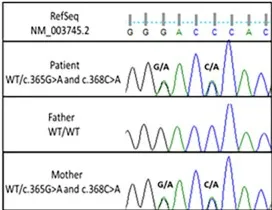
(B) Pedigrees of the family with SOCS1 variants. Squares: males; circles: females; black: affected mutation carriers; gray: unaffected mutation carriers. WT, wild-type SOCS1 allele.
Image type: chart (chart)